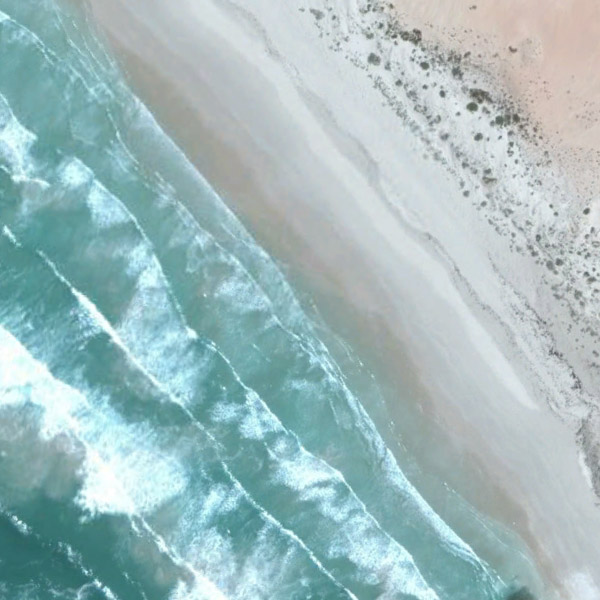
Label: Beach